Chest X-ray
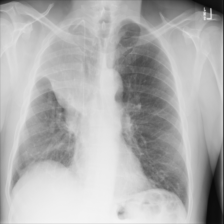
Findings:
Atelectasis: negative
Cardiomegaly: negative
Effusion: negative
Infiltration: negative
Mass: negative
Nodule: negative
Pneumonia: negative
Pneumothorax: negative
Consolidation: negative
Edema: negative
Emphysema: negative
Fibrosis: negative
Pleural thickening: negative
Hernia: negative